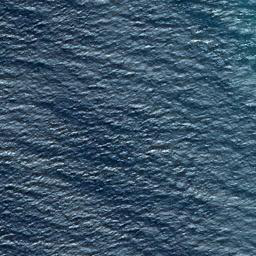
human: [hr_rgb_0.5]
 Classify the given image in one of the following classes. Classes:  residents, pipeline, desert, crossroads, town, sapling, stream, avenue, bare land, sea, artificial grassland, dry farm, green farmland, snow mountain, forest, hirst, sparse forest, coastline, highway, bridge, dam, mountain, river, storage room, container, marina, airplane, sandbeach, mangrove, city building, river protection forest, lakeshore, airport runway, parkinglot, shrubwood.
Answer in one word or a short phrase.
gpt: sea